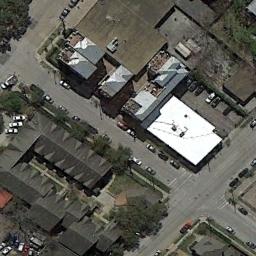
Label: medium_residential